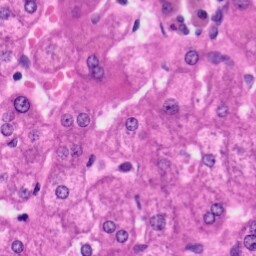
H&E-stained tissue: Liver